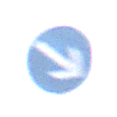
Verkehrszeichen: VorgeschriebeneVorbeifahrtRechts
Umgebung: Outdoor, Nature
Tageszeit: Midday
Wetter: PartlyCloudy
Licht: Natural
Jahreszeit: NotSpecified
Kontrast: LowContrast